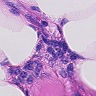
Metastatic tissue present: no